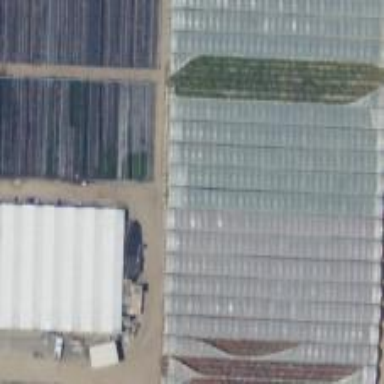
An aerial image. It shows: Greenhouse.